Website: apple
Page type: newsletter-management
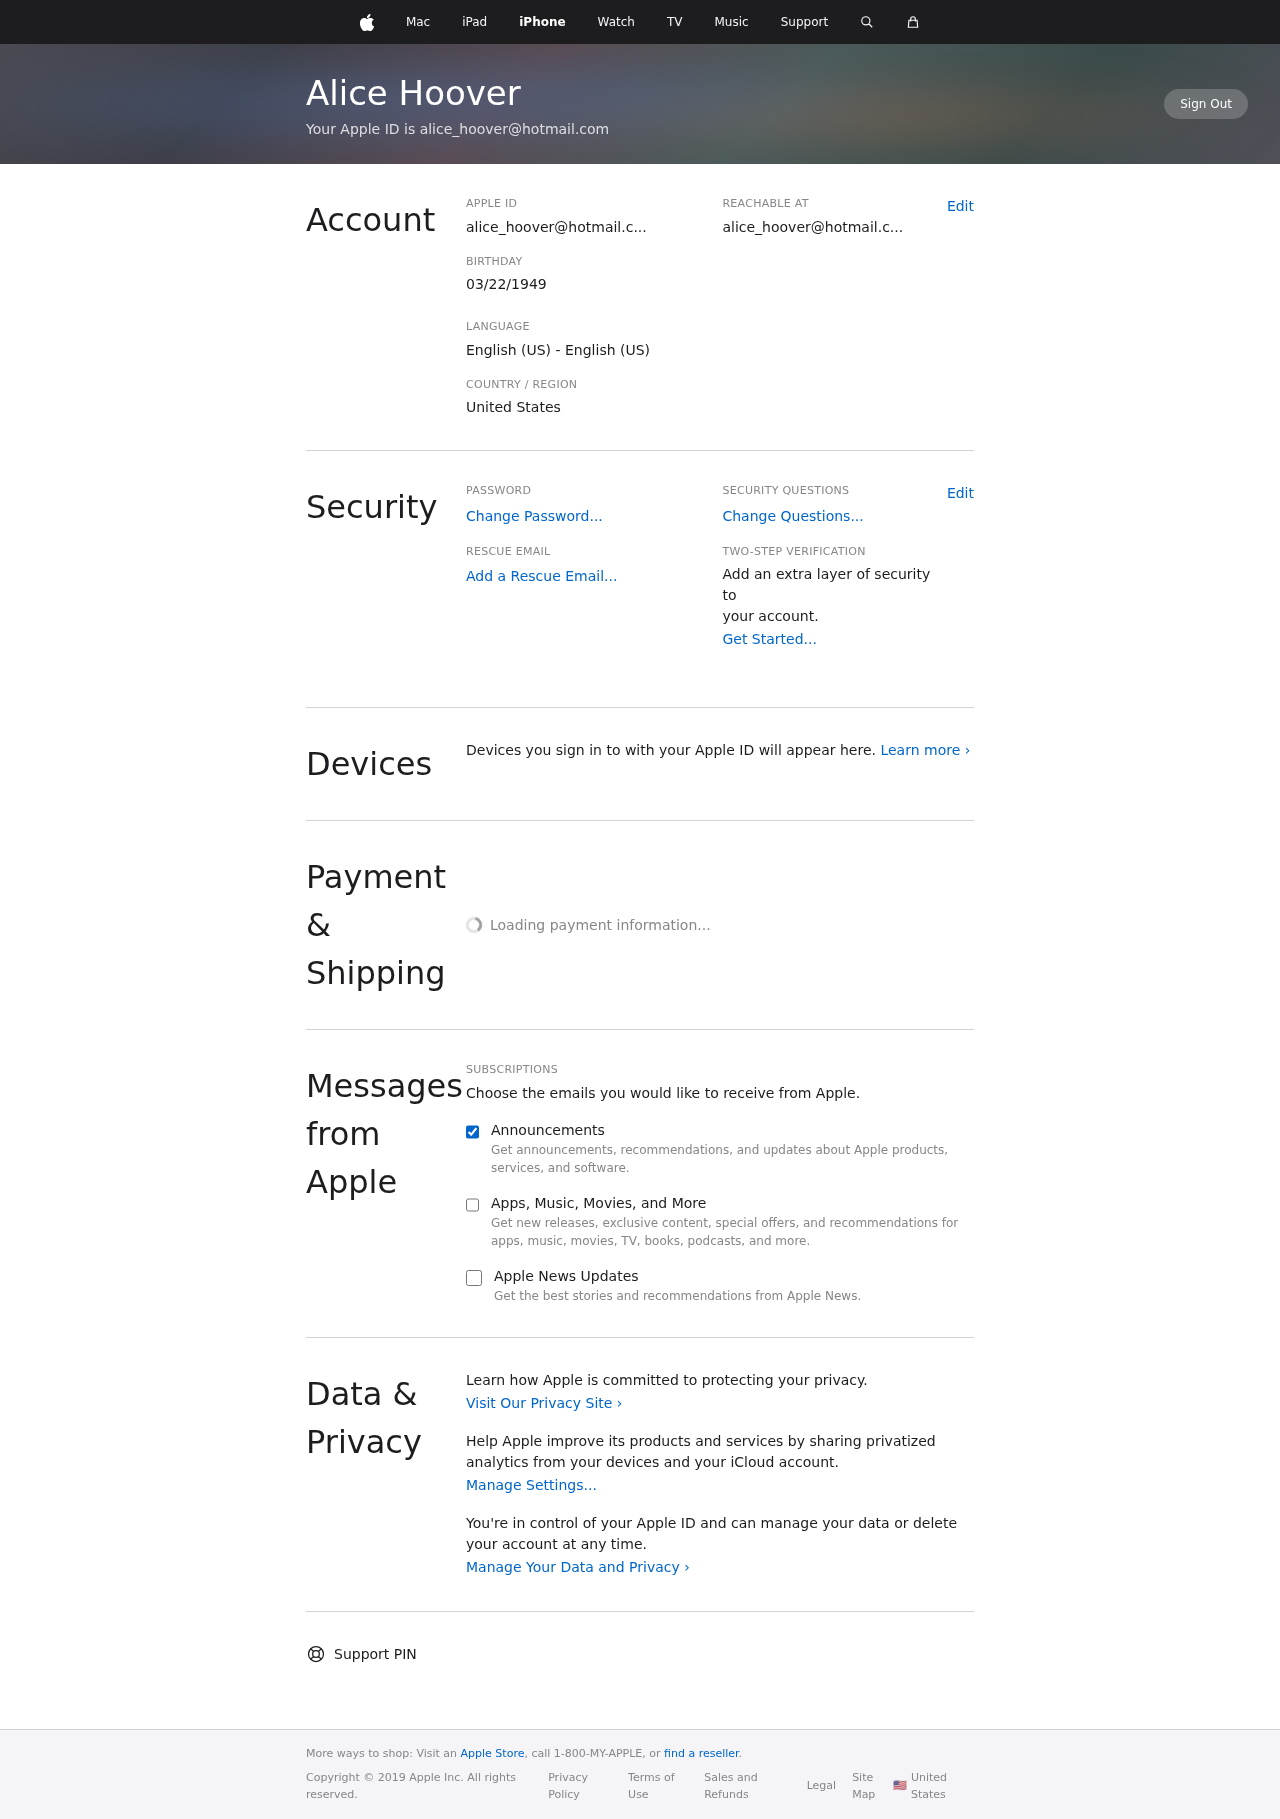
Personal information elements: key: PII_COUNTRY
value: United States
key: PII_DOB
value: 03/22/1949
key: PII_EMAIL
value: alice_hoover@hotmail.c...
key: PII_EMAIL
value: alice_hoover@hotmail.com
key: PII_FULLNAME
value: Alice Hoover
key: PII_EMAIL2
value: alice_hoover@hotmail.c...